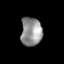
Tissue: prostate
Cell type: Epithelial cells
Senescence score: 0.2601
Nuclear area (px): 592
Mean DAPI intensity: 145.336